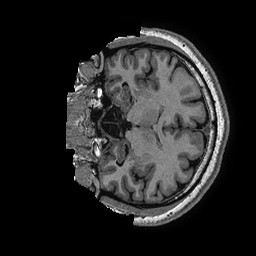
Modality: T1w
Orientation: coronal
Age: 37
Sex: male
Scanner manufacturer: ge
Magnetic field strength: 3 T
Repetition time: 0.006952 s
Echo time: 0.00292 s